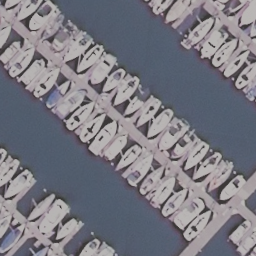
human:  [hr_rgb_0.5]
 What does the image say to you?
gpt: harbor